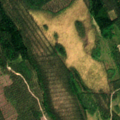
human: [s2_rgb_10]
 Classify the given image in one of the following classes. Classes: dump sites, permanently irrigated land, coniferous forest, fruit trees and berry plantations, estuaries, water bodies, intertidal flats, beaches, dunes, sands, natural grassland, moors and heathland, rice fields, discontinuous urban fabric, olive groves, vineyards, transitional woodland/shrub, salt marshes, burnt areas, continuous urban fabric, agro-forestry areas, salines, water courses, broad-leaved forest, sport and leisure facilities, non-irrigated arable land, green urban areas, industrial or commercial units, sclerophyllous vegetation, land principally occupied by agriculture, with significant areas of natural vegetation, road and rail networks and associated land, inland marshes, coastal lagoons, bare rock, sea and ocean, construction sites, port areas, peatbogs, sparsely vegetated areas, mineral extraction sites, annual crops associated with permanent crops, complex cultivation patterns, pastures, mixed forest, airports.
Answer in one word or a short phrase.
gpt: coniferous forest, mixed forest, transitional woodland/shrub, peatbogs